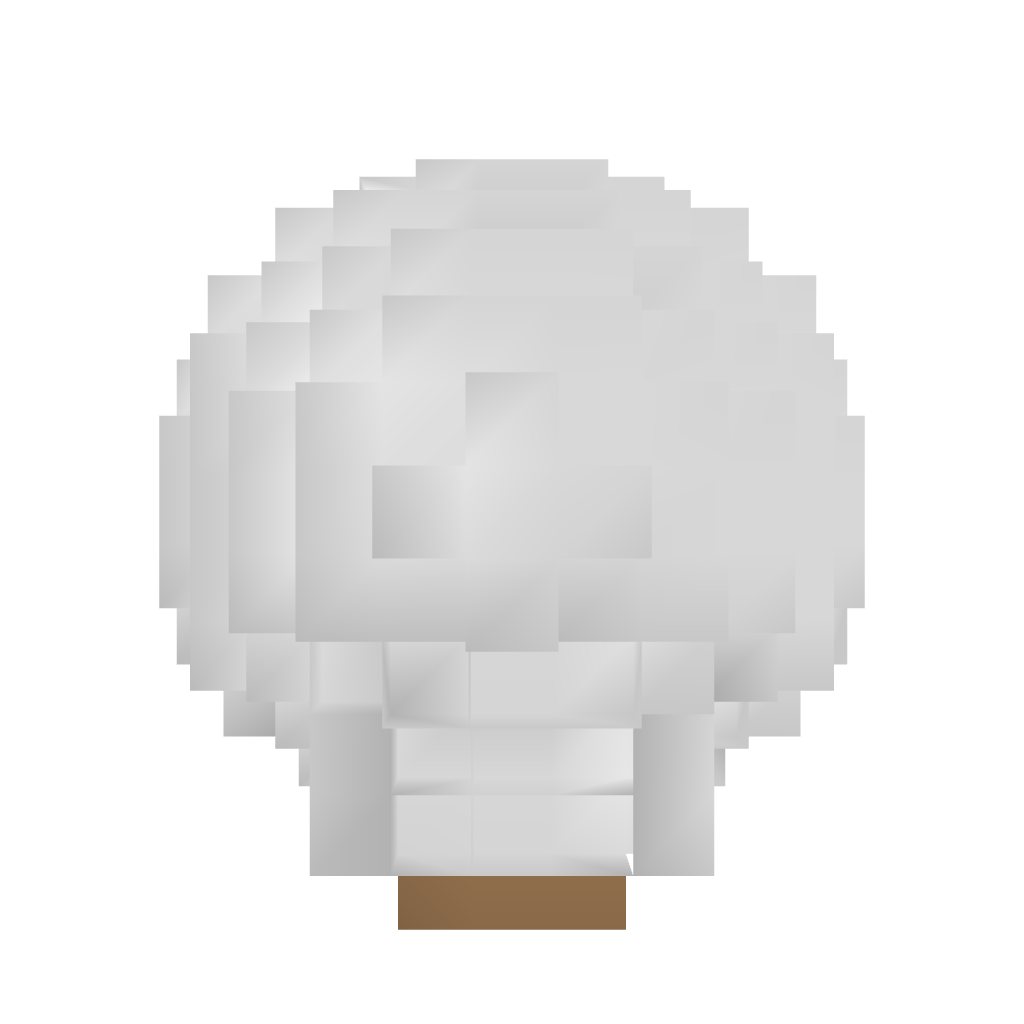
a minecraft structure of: Merchant Airship Majestic Pearl bad low quality